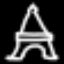
Label: The Eiffel Tower